Question: I have the following input as an example of the format I want.
> (A = 'a' AND B != 'something') OR (C != 'abc*') OR (D != 'xyz' AND D
!= 'wui')
I have the following ANTLR grammar, unfortunately it isn't working for what I need.
'''
grammar Parser;
prog: expr*;
expr: LEFTPAREN expr RIGHTPAREN
| expr (AND|OR) expr
| LEFTPAREN equation RIGHTPAREN
| equation
;
equation : identifier equality value
| LEFTPAREN equation RIGHTPAREN
;
equality : (EQUALS | NOTEQUALS);
identifier : ID;
value : STRING;
LEFTPAREN : '(';
RIGHTPAREN : ')';
AND : '&&';
OR : '||';
EQUALS : '=';
NOTEQUALS : '!=';
NEWLINE : [
]+ ;
STRING : ('"'|''') ('a'..'z'|'A'..'Z'|'0'..'9'|'*'|'_'|'-')* ('"'|''');
ID : ('a'..'z'|'A'..'Z')+;
INT : '0'..'9'+;
WS : [
]+ -> skip ;
'''
When I run antlr4 utility to run this
> line 1:9 no viable alternative at input '(A='a'AND' line 1:13
extraneous input 'B' expecting {'=', '!='} line 1:29 mismatched input
')' expecting STRING line 1:34 mismatched input '(' expecting {'=',
'!='} line 1:51 mismatched input '(' expecting {'=', '!='} line 1:67
extraneous input 'D' expecting {'=', '!='} line 1:77 mismatched input
')' expecting STRING
and I get this tree
I'm still trying to understand and learn ANTLR4 but can anyone give me some pointers on getting this to work?
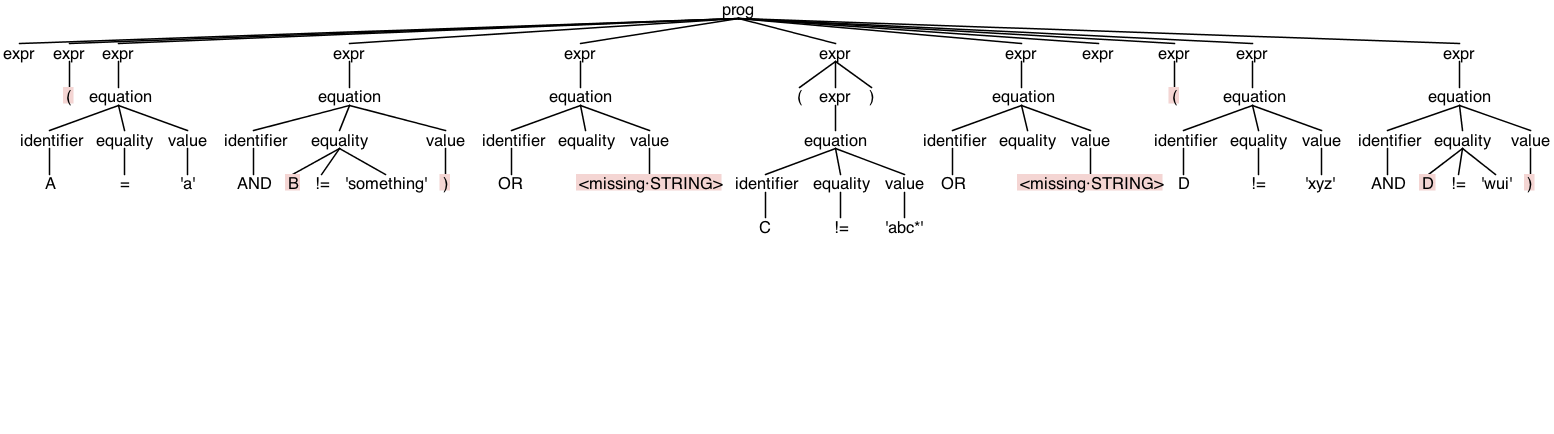
Answer: Did you use AND and OR or did you use && and ||? The grammar wants && and ||.